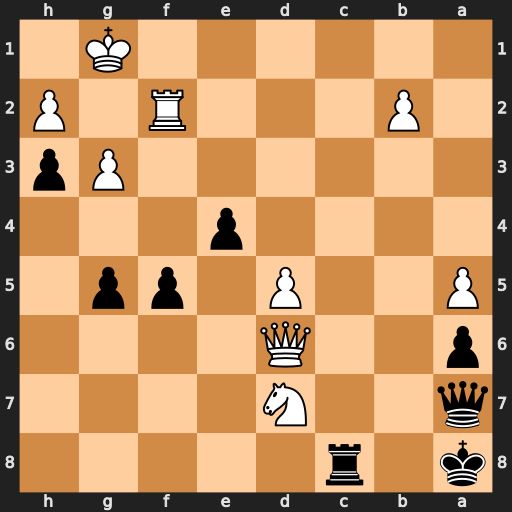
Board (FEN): k1r5/q2N4/p2Q4/P2P1pp1/4p3/6Pp/1P3R1P/6K1
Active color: b
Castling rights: -
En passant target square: -
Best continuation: Rc1#